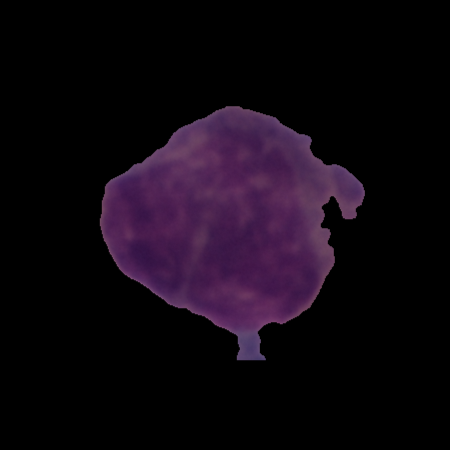
Label: cancer